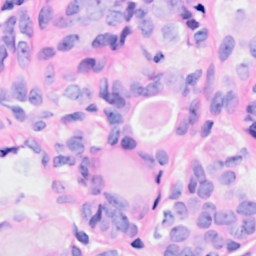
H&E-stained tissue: Breast